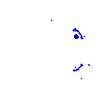
Particle: kaon